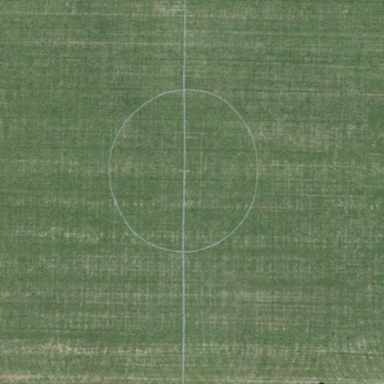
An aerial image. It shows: Soccer pitch designated for leisure and sports activities.